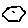
Label: hexagon